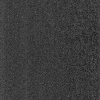
Atmospheric dust classification: dusty